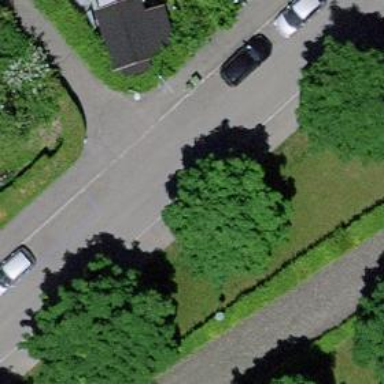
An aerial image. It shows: Regular kerb barrier.